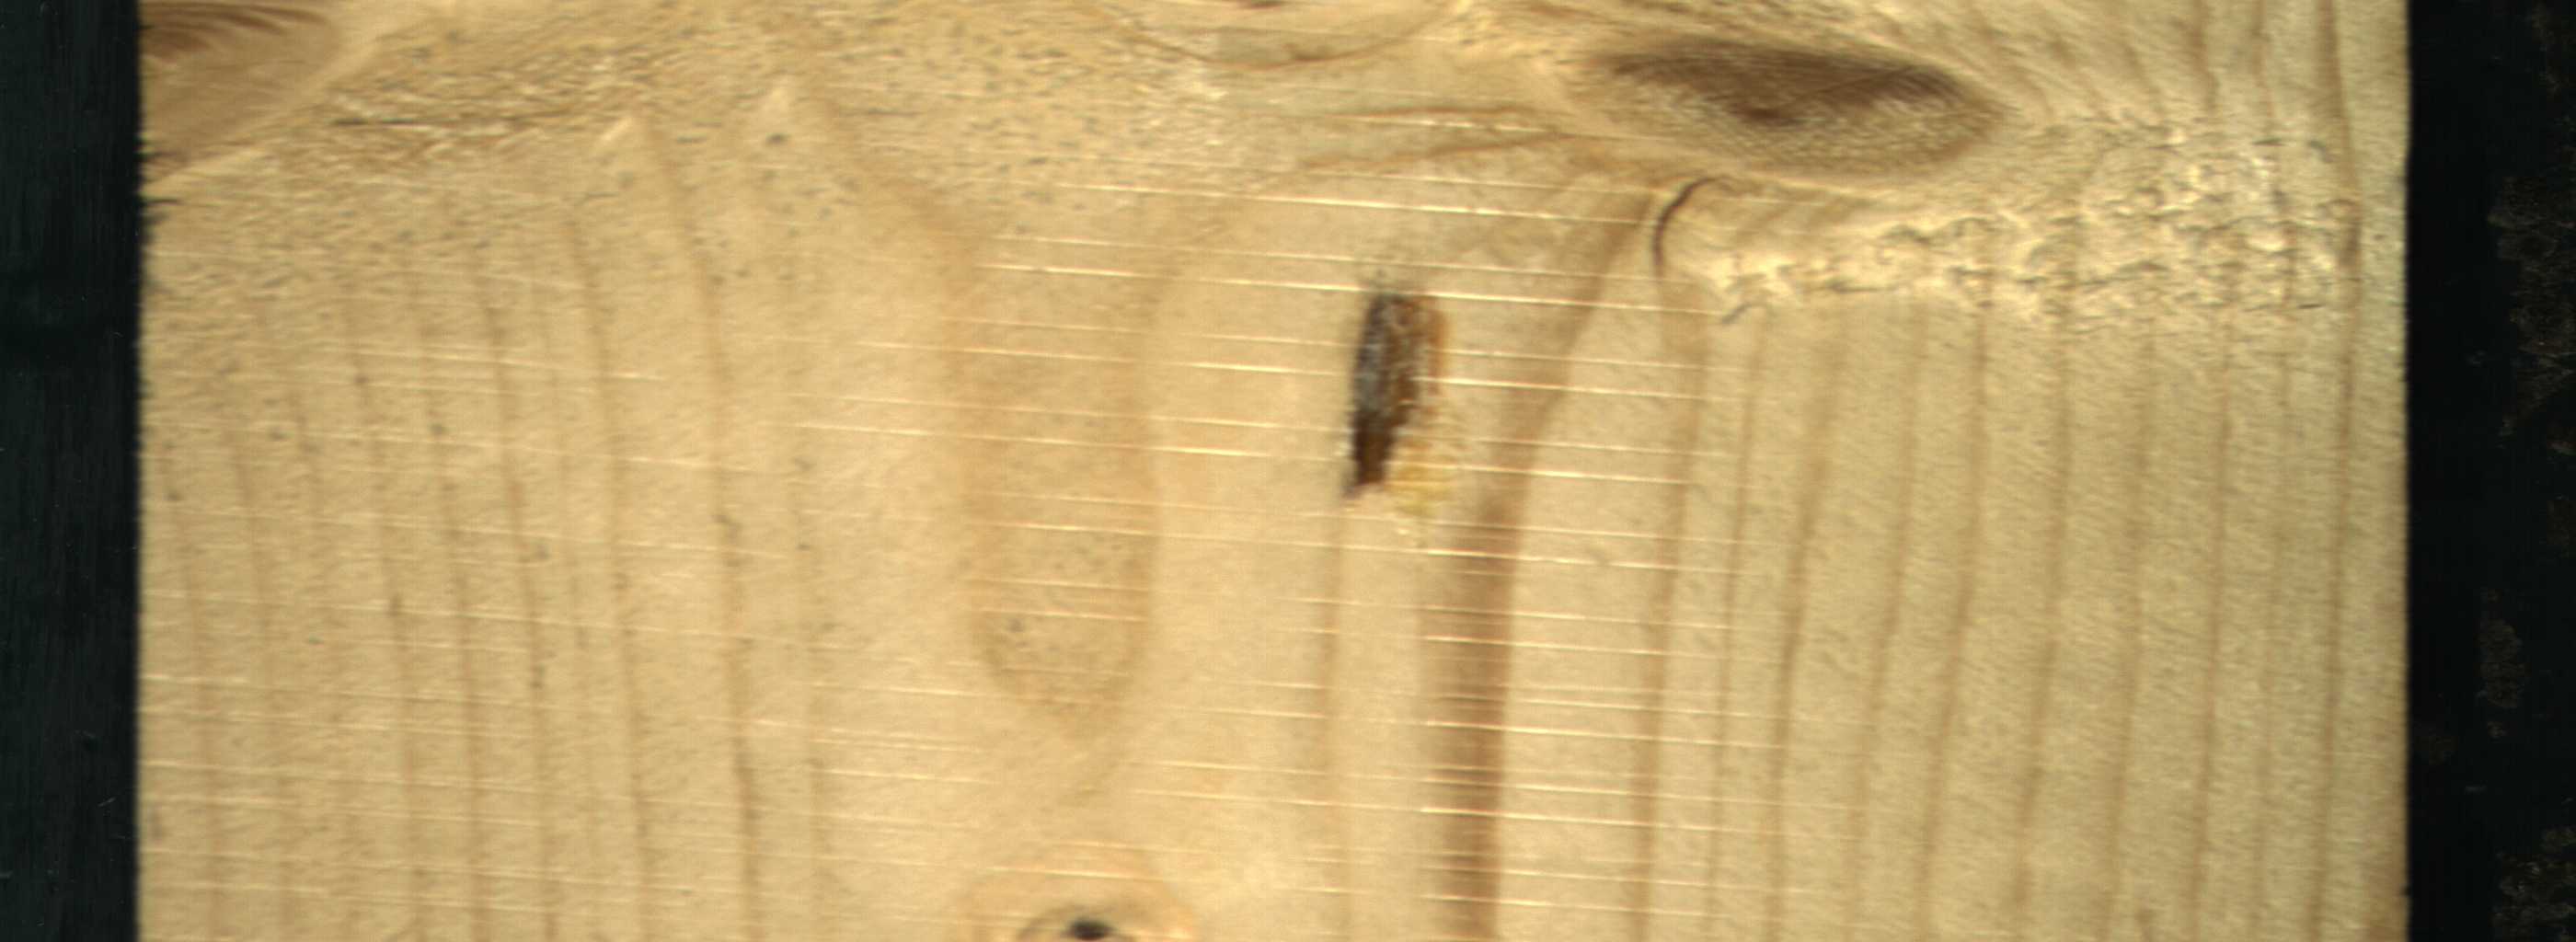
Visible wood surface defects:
resin
resin
Dead_Knot
Live_Knot
Live_Knot